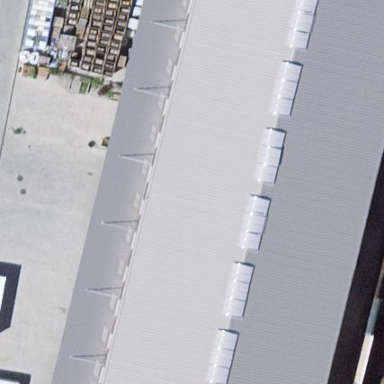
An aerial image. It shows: Industrial building.